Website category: university
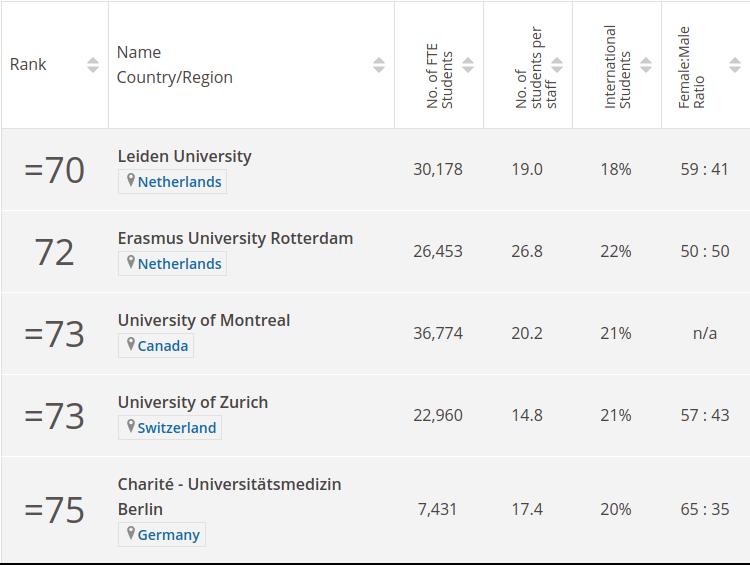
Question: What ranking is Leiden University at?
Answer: =70

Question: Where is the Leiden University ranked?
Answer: =70

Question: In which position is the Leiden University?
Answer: =70

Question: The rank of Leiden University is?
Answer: =70

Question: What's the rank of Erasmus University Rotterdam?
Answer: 72

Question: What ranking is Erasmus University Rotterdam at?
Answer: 72

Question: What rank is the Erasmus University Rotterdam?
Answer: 72

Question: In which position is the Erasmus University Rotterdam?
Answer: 72

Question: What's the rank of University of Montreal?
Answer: =73

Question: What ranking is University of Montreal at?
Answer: =73

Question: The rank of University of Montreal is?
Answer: =73

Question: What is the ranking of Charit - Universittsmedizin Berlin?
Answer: =75

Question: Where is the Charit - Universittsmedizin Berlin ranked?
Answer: =75

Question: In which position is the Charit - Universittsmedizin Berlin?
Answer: =75

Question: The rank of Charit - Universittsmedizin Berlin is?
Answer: =75

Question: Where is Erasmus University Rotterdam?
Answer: Netherlands

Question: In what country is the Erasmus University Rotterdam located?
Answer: Netherlands

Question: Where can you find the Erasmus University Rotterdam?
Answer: Netherlands

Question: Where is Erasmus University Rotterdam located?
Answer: Netherlands

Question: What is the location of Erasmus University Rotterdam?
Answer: Netherlands

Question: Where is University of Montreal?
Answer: Canada

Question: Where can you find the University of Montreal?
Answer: Canada

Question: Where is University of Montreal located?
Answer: Canada

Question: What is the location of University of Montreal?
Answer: Canada

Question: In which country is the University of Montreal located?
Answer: Canada

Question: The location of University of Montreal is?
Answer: Canada

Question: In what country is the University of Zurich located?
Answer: Switzerland

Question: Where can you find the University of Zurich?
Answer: Switzerland

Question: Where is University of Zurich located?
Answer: Switzerland

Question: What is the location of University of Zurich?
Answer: Switzerland

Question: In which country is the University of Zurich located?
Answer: Switzerland

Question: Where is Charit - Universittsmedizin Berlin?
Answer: Germany

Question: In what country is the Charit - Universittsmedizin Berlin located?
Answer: Germany

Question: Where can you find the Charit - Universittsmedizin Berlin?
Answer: Germany

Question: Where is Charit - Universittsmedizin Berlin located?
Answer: Germany

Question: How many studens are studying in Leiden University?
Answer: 30,178

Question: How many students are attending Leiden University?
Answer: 30,178

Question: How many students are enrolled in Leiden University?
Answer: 30,178

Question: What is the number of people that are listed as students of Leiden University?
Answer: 30,178

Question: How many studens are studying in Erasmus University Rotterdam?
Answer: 26,453

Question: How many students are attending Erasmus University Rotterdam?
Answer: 26,453

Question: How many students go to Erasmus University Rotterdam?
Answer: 26,453

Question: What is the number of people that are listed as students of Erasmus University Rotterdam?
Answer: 26,453

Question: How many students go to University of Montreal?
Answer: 36,774

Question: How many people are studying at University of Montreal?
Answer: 36,774

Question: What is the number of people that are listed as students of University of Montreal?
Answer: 36,774

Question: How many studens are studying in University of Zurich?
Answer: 22,960

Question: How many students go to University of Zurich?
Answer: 22,960

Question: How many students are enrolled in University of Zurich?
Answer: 22,960

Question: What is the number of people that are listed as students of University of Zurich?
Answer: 22,960

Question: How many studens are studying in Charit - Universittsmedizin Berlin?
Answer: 7,431

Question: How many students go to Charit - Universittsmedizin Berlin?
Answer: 7,431

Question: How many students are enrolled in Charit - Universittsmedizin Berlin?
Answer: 7,431

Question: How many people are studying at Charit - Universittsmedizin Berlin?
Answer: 7,431

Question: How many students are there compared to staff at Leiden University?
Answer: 19.0

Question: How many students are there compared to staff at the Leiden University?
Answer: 19.0

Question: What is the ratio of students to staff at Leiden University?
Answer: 19.0

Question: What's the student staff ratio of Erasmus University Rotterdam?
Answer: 26.8

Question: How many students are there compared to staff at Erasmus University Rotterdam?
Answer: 26.8

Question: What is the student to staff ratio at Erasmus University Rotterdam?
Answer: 26.8

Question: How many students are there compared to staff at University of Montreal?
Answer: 20.2

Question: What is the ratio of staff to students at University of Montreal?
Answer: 20.2

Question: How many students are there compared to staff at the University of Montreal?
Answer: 20.2

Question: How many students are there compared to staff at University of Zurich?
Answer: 14.8